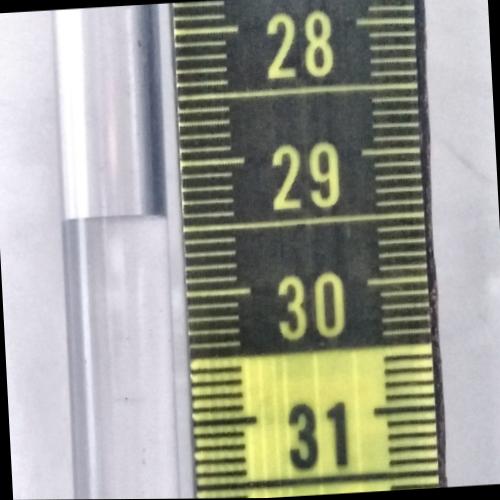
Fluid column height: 29.4 cm